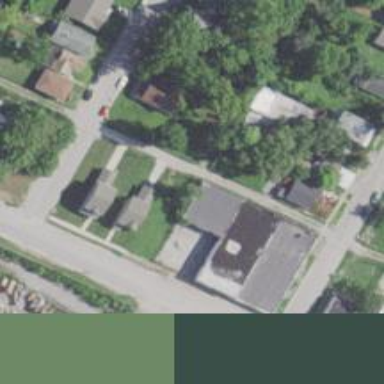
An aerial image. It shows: Alleyway designated as service road.